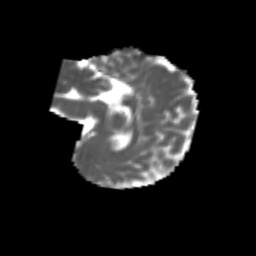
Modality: MD
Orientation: sagittal
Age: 6
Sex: female
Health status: healthy